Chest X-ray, PA view. Patient: 45 years old, sex M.
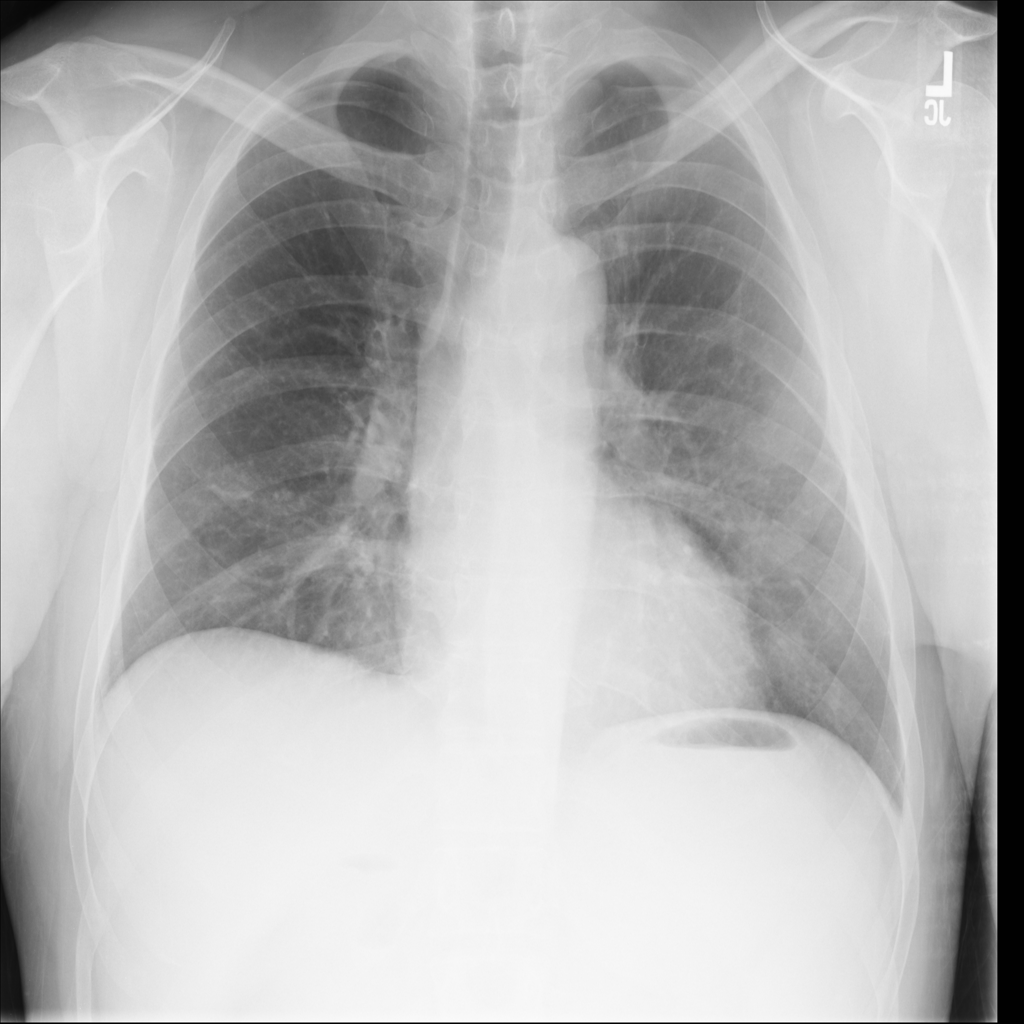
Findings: No Finding